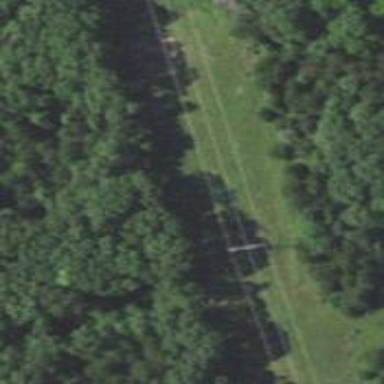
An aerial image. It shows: H-frame designed tower for power lines.